【题型】填空题　【知识点】立体几何　【难度】medium
已知正方体 $ABCD-A_1B_1C_1D_1$ 的棱长为 $3$，$E_1, E_2, \dots, E_k$ 为正方形 $ABCD$ 边上的 $k$ 个两两不同的点。若对任意的点 $E_i$，存在点 $E_j$ ($i,j \in \{1,2,\dots,k\}, i \neq j$)，使得直线 $A_1A$ 与平面 $AE_iE_j$ 以及与平面 $C_1E_iE_j$ 所成角大小均为 $\frac{\pi}{6}$，则正整数 $k$ 的最大值为 \underline{\hspace{2cm}}。
【解答】
{【答案】} $8$

\bigskip

{【详解】} 如图：

\medskip

设 $E_i, E_j$ 为正方形 $ABCD$ 的两个点，且满足直线 $A_1A$ 与平面 $A_1E_iE_j$ 所成的角为 $\frac{\pi}{6}$，过 $A$ 作 $AH \perp E_iE_j$ 于 $H$，连接 $A_1H$，则 $\angle AA_1H$ 为线 $A_1A$ 与平面 $A_1E_iE_j$ 所成的角，是 $\frac{\pi}{6}$。

所以
$
AH = AA_1 \cdot \tan\frac{\pi}{6} = \sqrt{3}.
$

所以在平面 $ABCD$ 内，以 $A$ 为圆心，$\sqrt{3}$ 为半径做圆，取 $H$ 为圆上一点，过 $H$ 作圆的切线，切线与正方形 $ABCD$ 边的交点即为 $E_i, E_j$。

又 $AA_1 \parallel CC_1$，所以 $CC_1$ 与平面 $C_1E_iE_j$ 所成的角为 $\frac{\pi}{6}$，所以以 $C$ 为圆心，$\sqrt{3}$ 为半径做圆，做该圆的切线，与正方形 $ABCD$ 边的交点即为 $E_i, E_j$。

如图：

因为 $AC = 3\sqrt{2} > 2\sqrt{3}$，所以 $\odot A$ 与 $\odot C$ 相离，两圆有 $4$ 条公切线，与正方形 $ABCD$ 的边有 $8$ 个交点。

在这 $8$ 个点中，任选一个点 $E_i$，存在点 $E_j (i,j \in \{1,2,\dots,8\}, i \neq j)$，使得直线 $A_1A$ 与平面 $A_1E_iE_j$ 以及平面 $C_1E_iE_j$

所成角大小均为$\dfrac{\pi}{6}$。

故答案为：$\boldsymbol{8}$
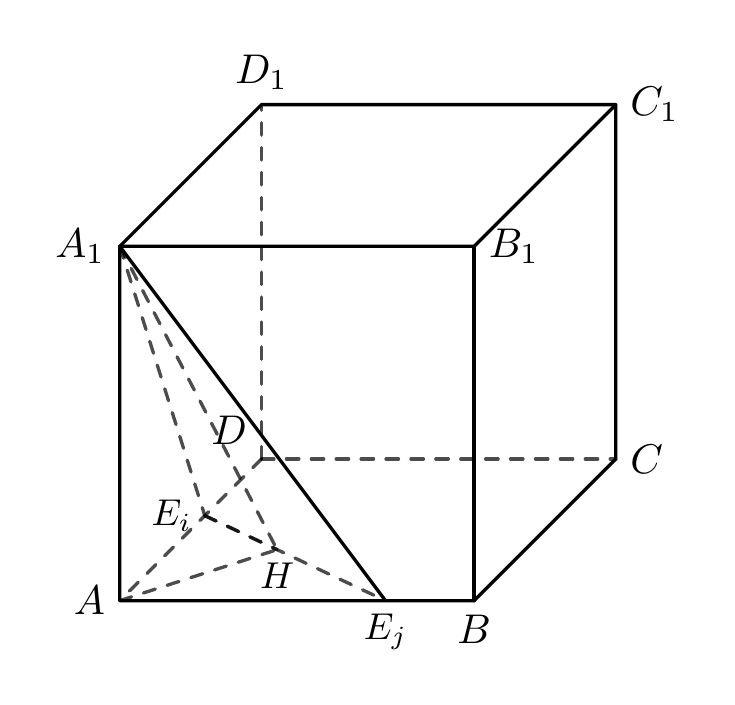
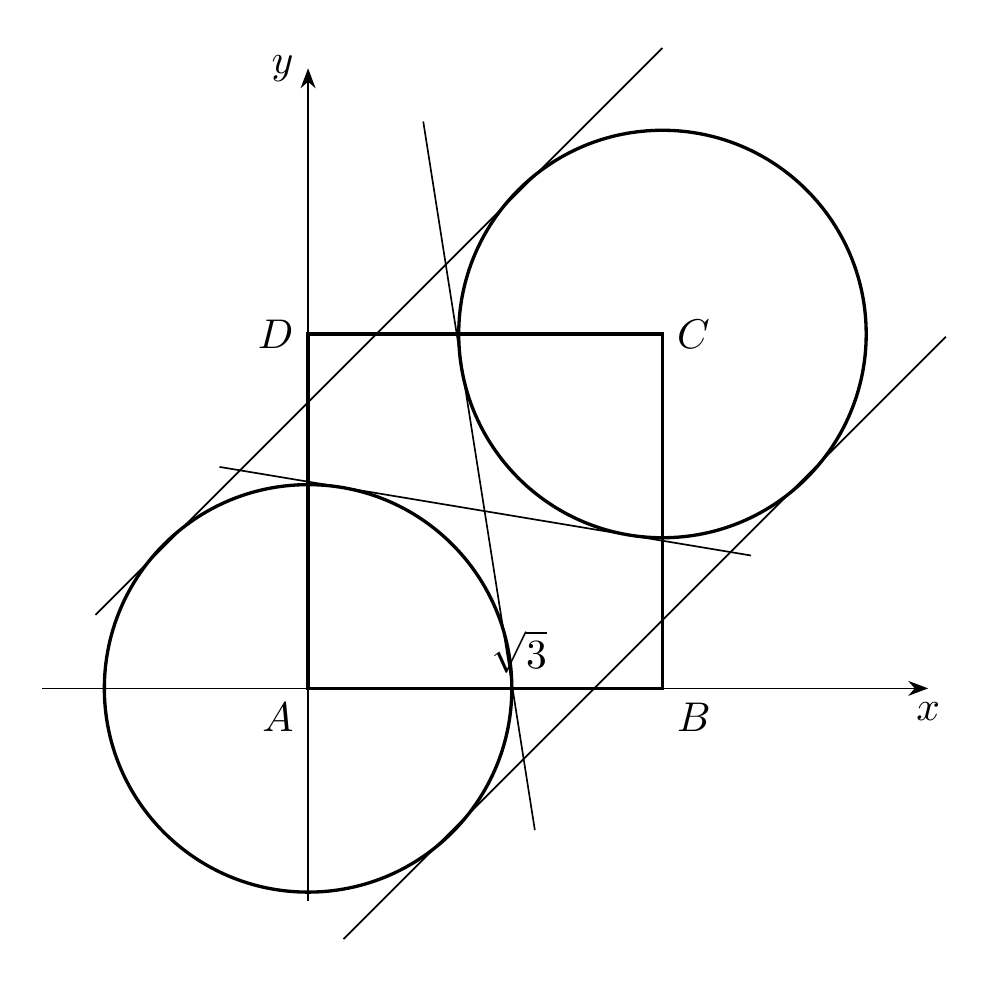